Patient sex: M
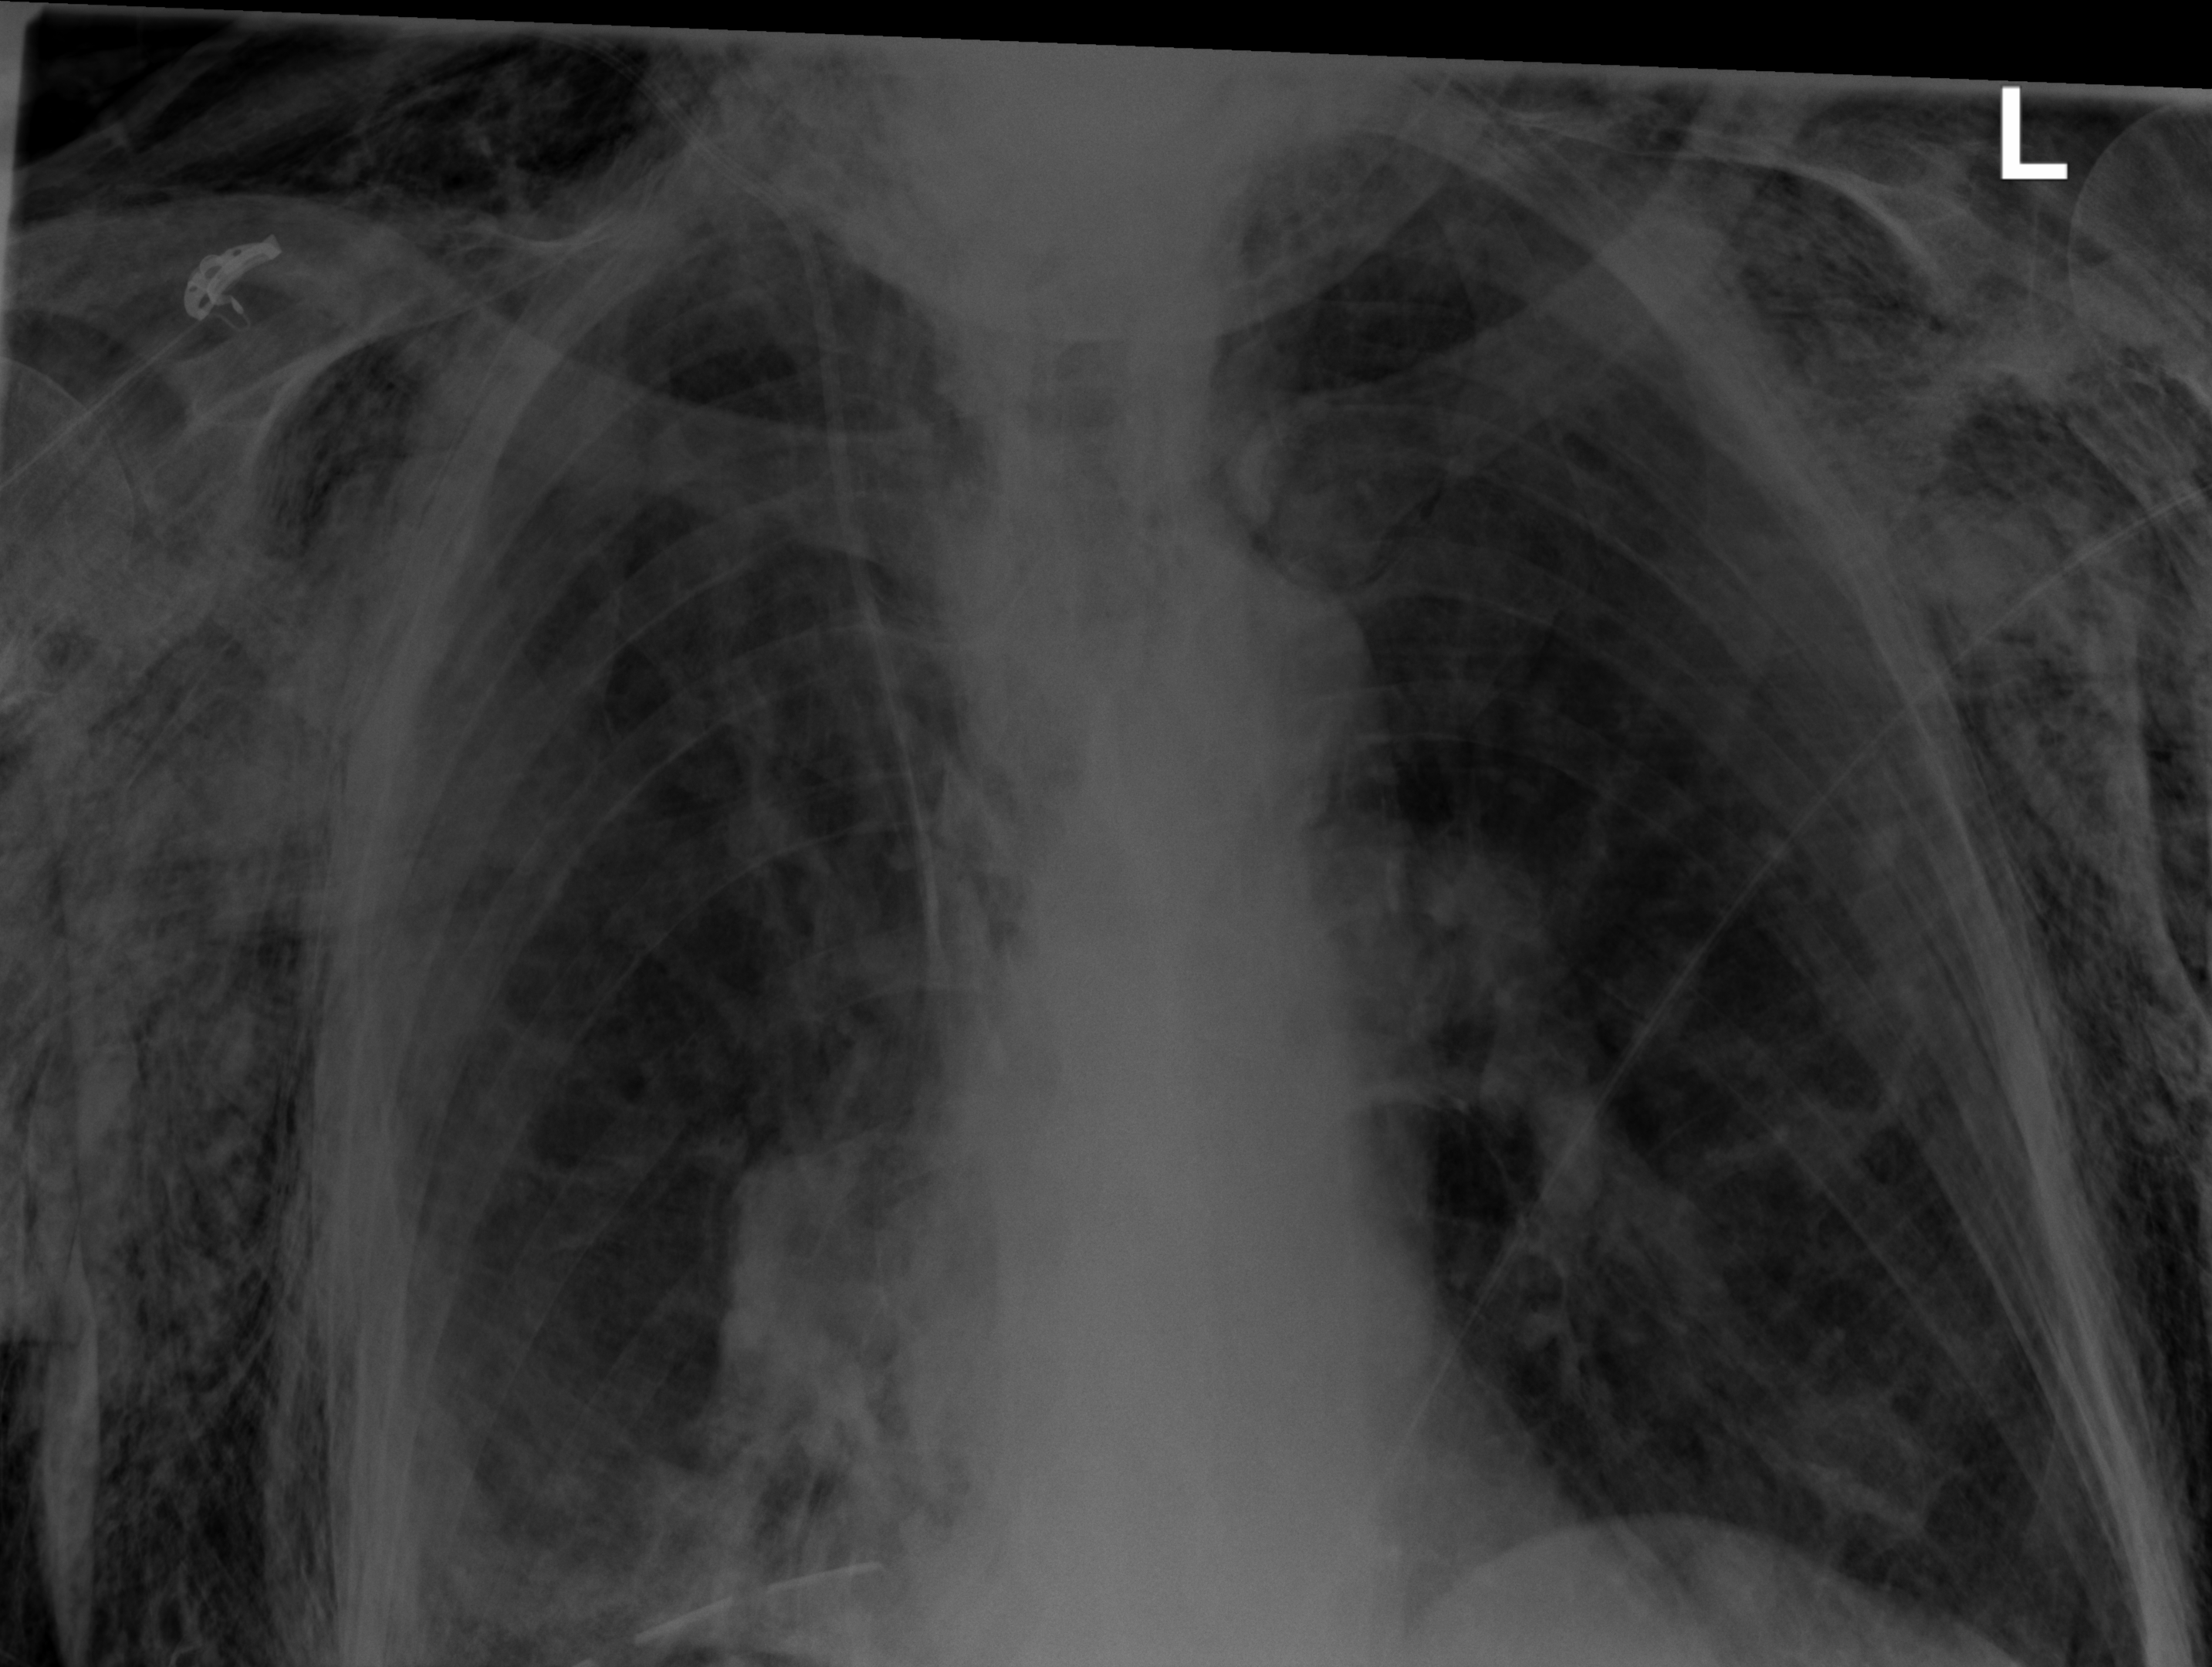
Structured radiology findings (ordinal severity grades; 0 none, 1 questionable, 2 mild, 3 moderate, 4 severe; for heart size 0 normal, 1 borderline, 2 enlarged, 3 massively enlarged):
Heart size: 0
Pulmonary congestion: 0
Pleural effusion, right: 0
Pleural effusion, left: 0
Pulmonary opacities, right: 2
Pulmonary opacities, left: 0
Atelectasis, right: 2
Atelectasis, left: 0